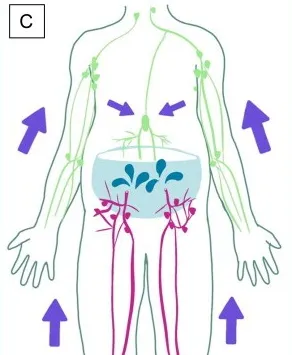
Preoperative findings. The schema indicates that the lymphadenectomy resulted in a large amount of lymphatic fluid leakage and ascites accumulation (C). Lymphoscintigraphy or SPECT reveals leakage of the radioisotope into the peritoneal cavity.
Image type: radiology (x_ray)